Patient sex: F
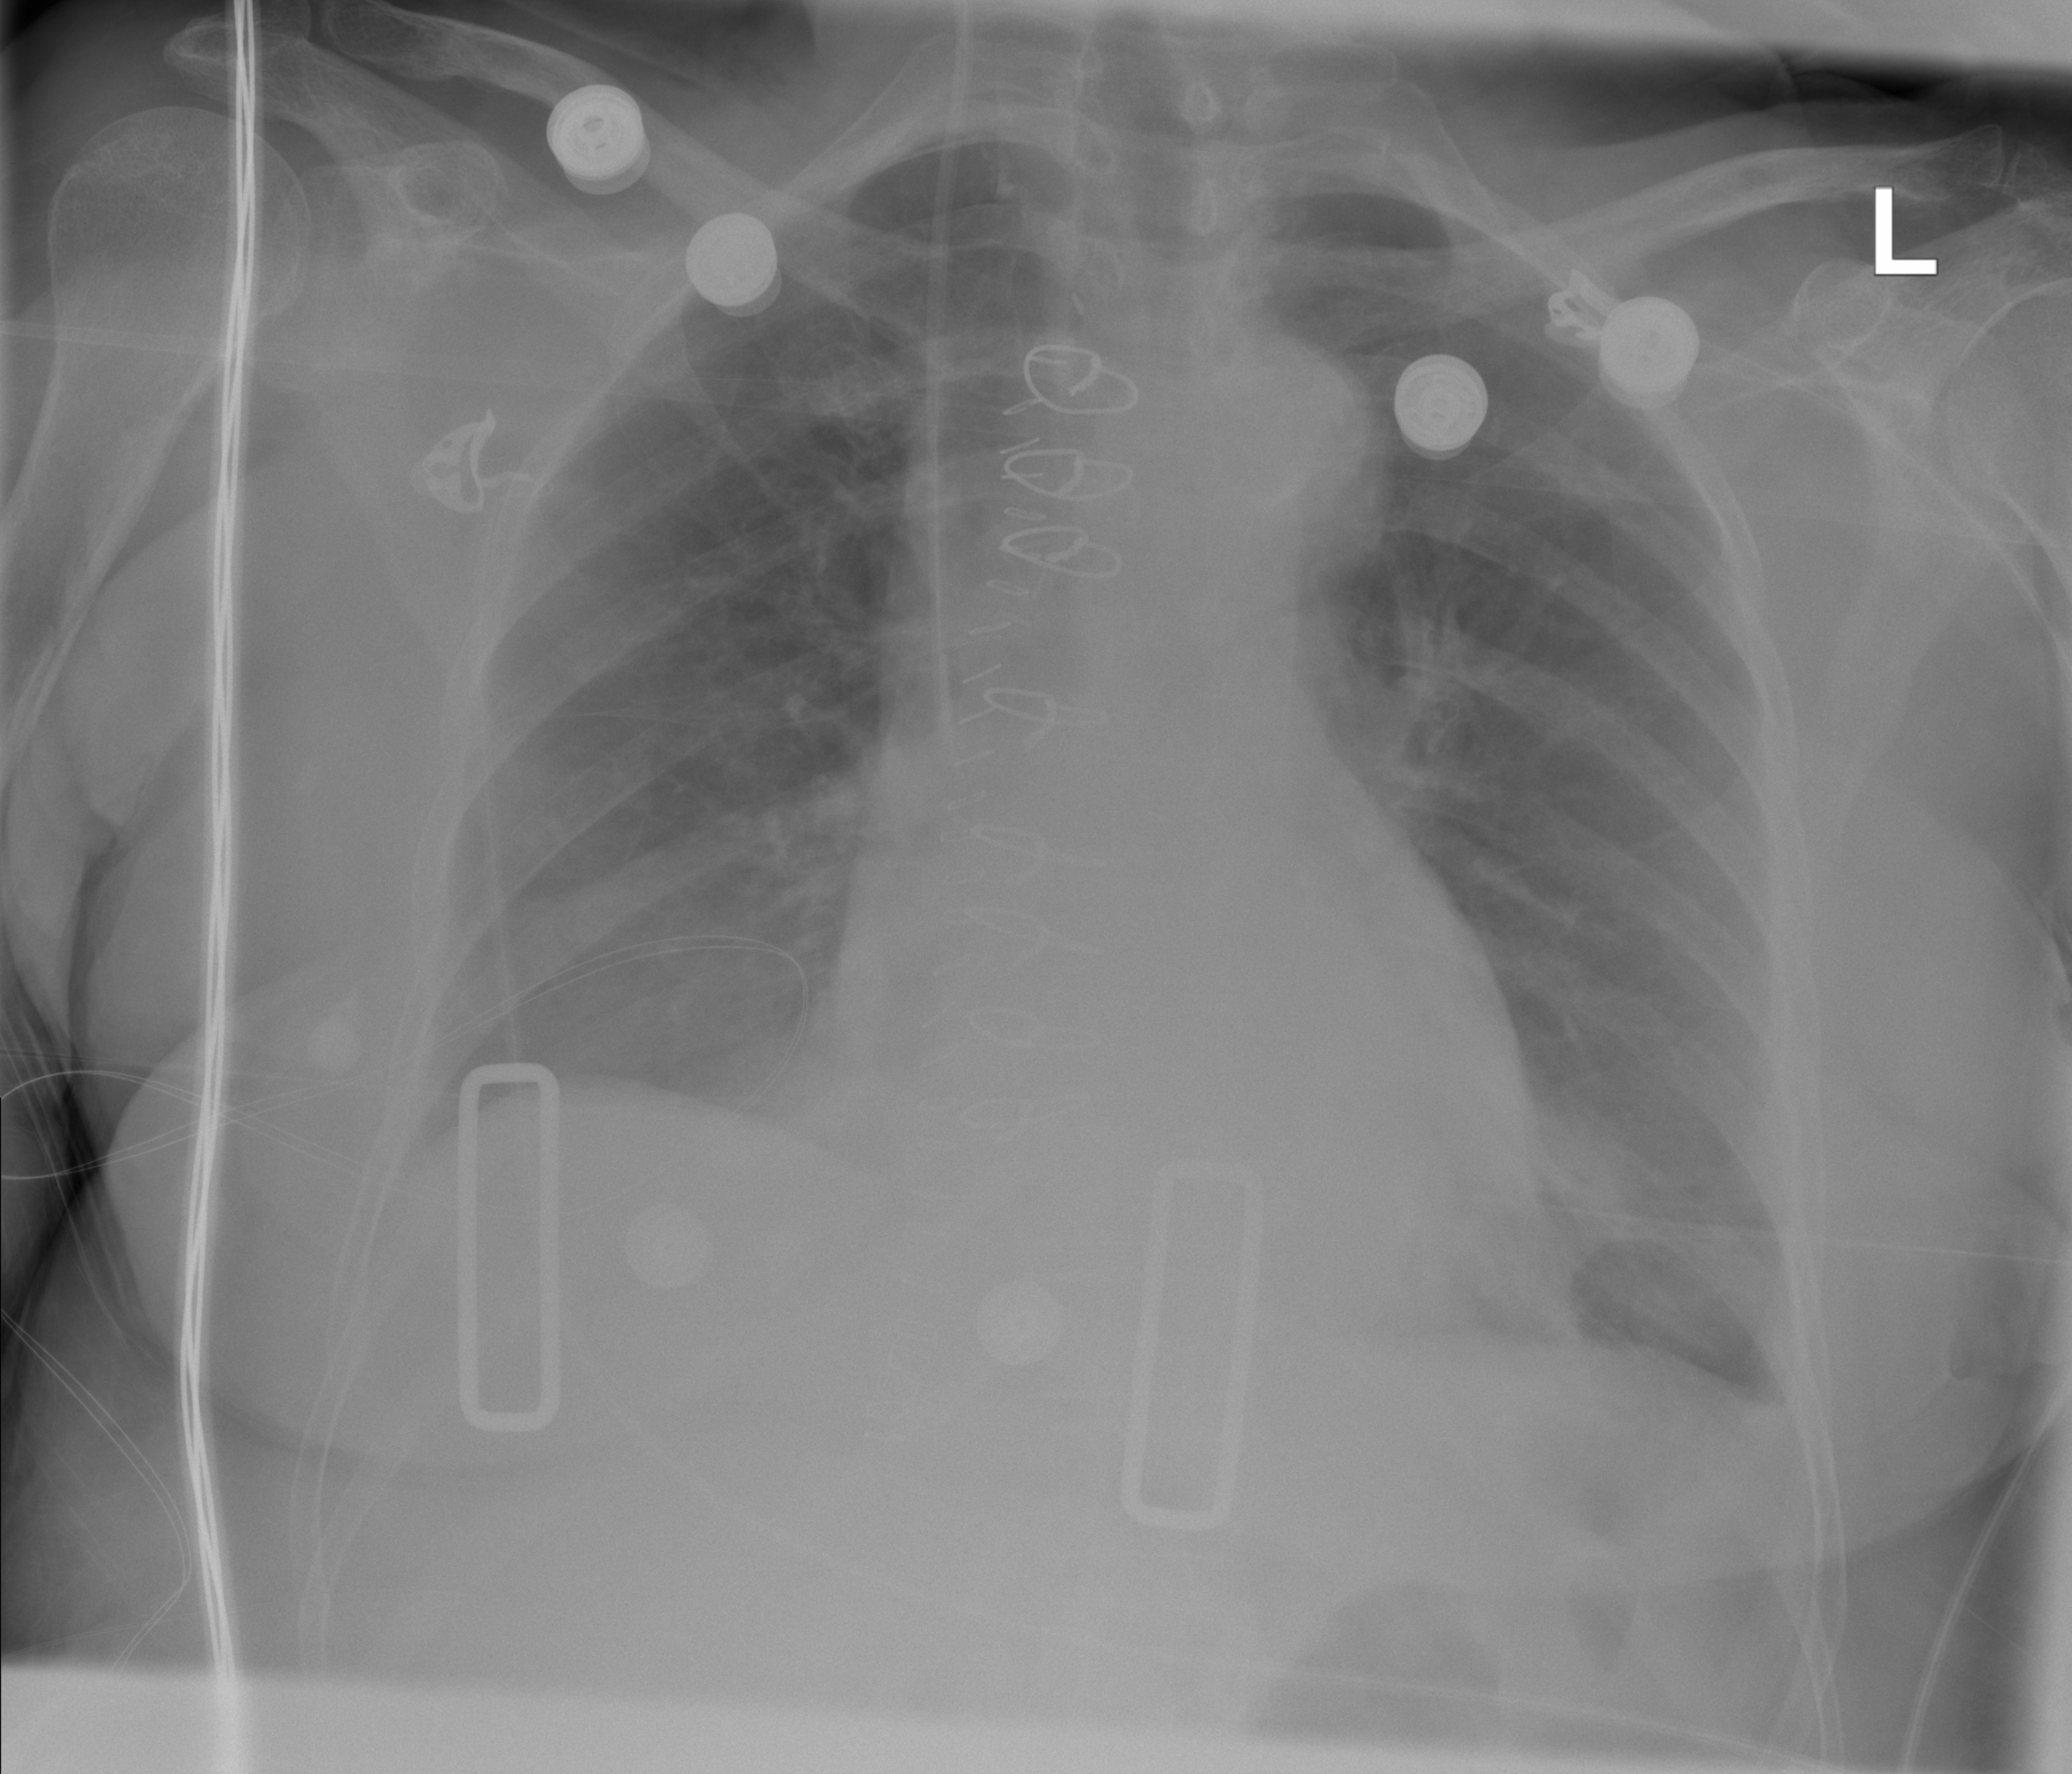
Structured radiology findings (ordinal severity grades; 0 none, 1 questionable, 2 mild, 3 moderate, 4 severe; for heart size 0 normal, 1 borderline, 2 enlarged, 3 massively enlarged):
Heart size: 0
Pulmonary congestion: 0
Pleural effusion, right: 0
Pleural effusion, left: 2
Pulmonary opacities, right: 0
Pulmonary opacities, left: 0
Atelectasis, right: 0
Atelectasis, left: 2